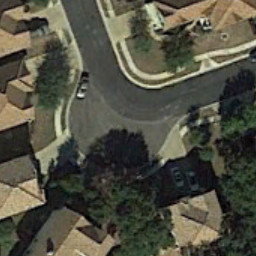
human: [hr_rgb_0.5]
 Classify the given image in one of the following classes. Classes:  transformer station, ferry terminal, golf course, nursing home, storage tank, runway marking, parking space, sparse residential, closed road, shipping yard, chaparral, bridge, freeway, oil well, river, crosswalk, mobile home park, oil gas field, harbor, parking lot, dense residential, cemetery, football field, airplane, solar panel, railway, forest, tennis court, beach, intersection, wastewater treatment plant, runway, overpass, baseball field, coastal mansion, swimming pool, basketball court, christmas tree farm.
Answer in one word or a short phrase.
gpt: closed road